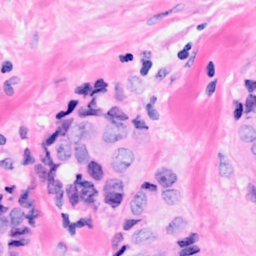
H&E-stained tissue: Breast